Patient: sex F, age 29
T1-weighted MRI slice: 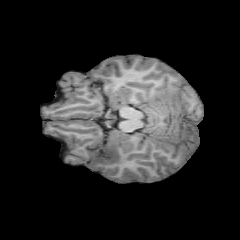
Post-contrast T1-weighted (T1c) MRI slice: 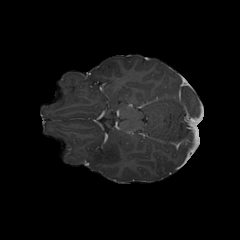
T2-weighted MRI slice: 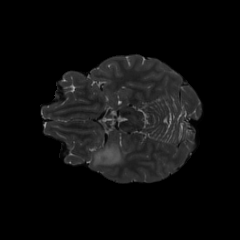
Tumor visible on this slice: yes
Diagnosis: Astrocytoma, IDH-mutant
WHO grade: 2